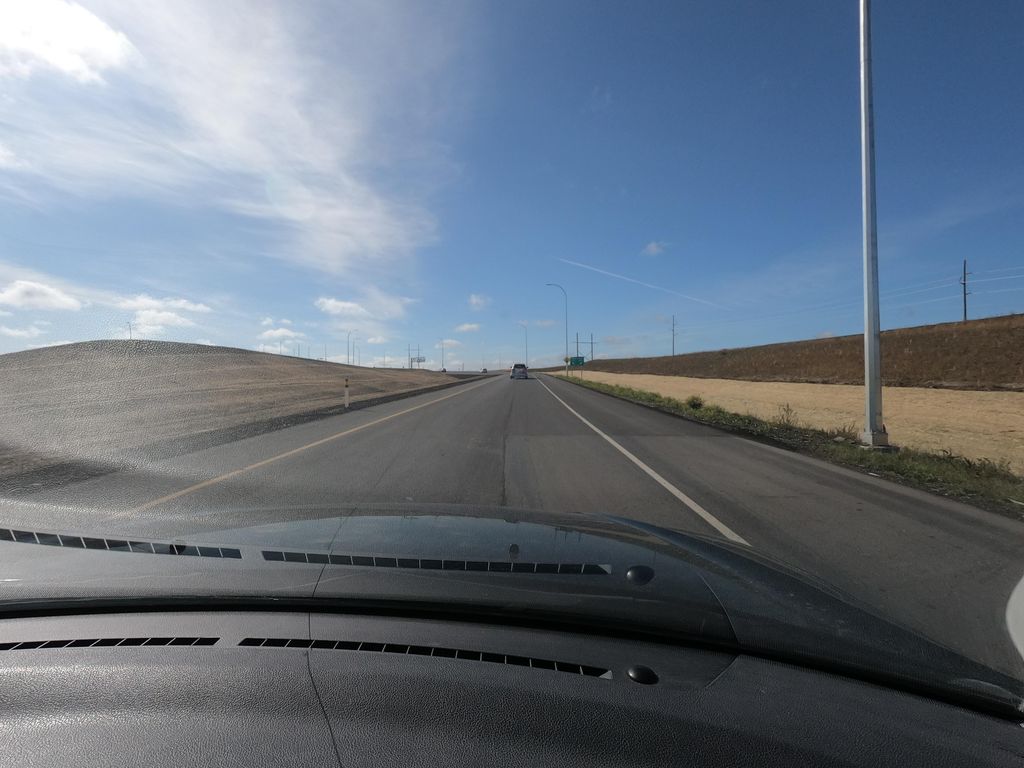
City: calgary